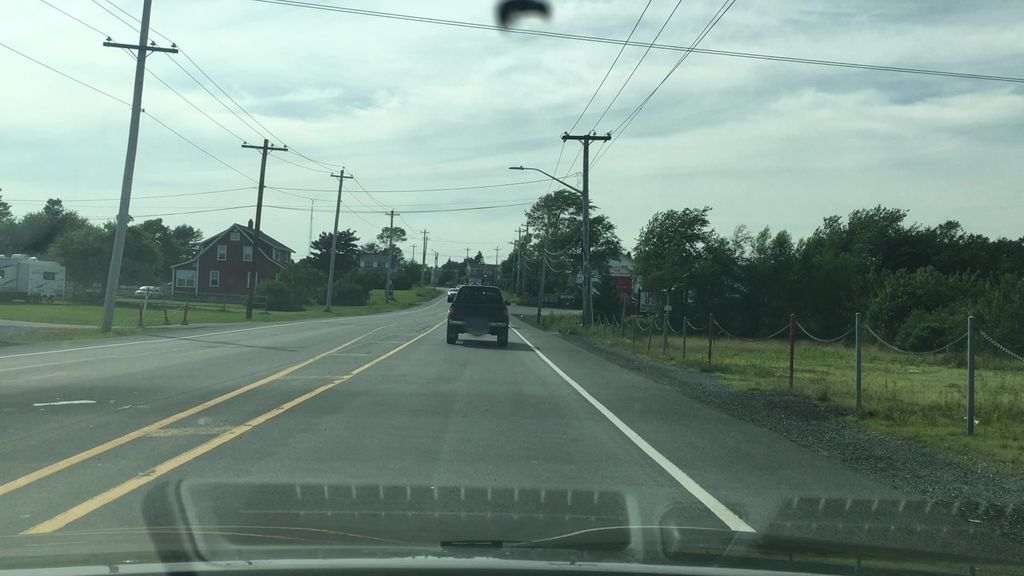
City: halifax